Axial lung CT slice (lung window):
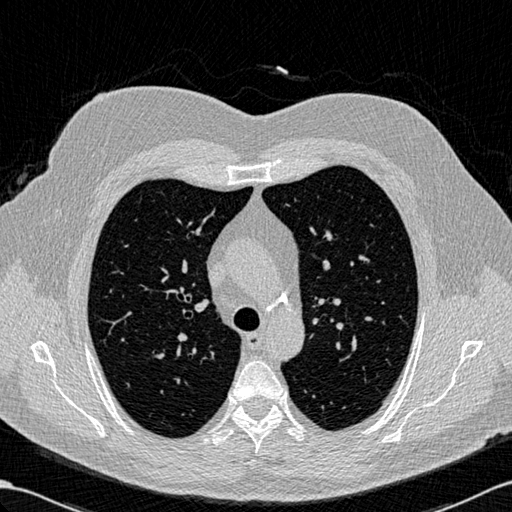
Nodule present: no